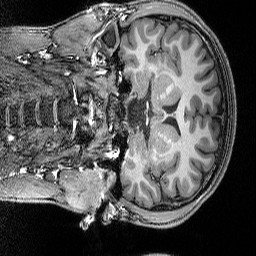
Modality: T1w
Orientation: coronal
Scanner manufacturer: siemens
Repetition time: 2.25 s
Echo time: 0.00418 s